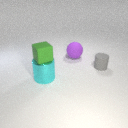
small gray rubber cylinder to the right of large cyan metal cylinder